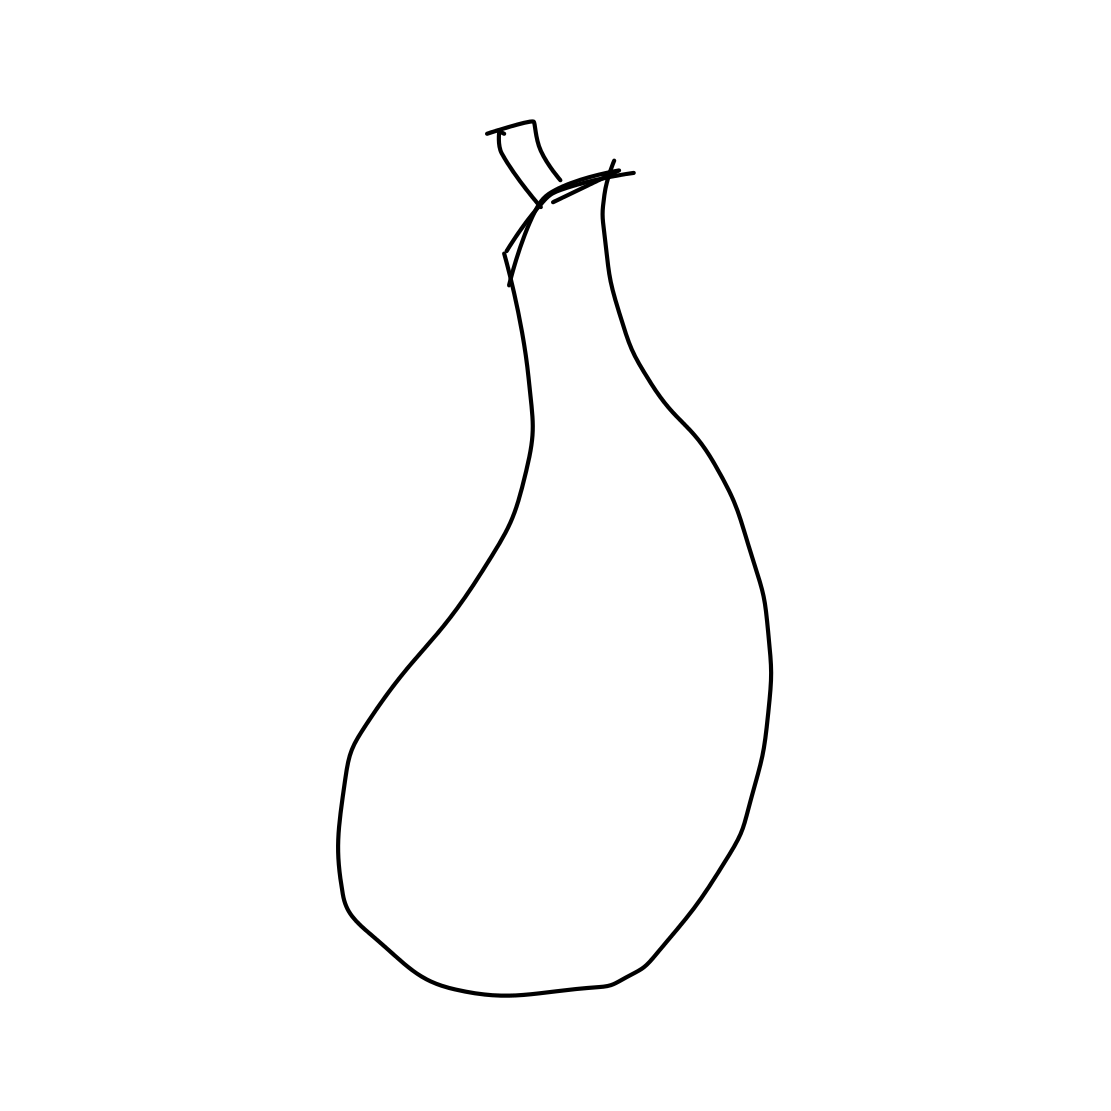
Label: pear